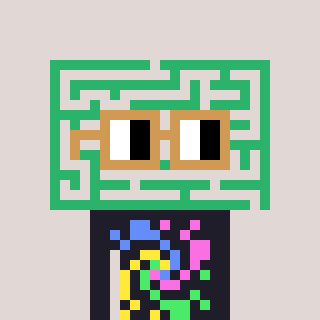
a pixel art character with square brown glasses, a maze-shaped head and a grayscale-colored body on a warm background